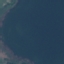
Land use / land cover: SeaLake